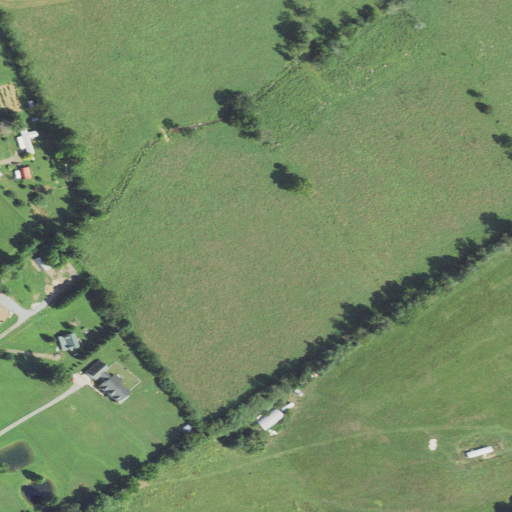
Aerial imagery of plain(s) in North Carolina named Ammon Bottom containing pasture, open development, mixed forest, and deciduous forest